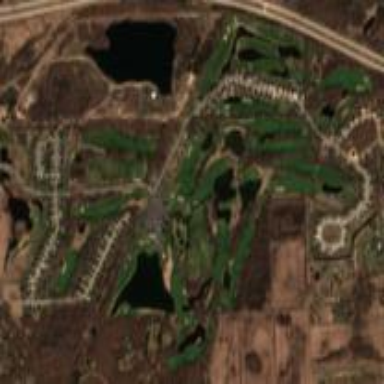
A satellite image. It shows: Golf course surrounded by greenery.